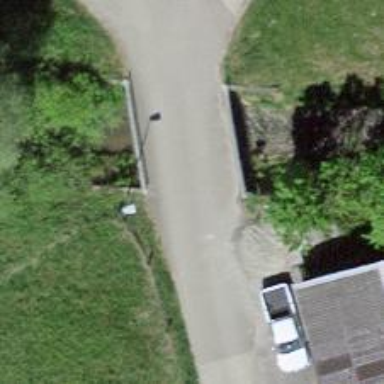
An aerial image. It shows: Track road on bridge with grade 1 track type.